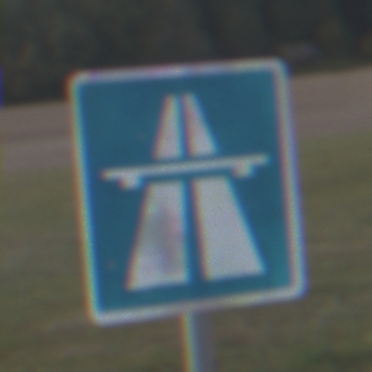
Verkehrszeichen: Autobahn
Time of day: SunriseSunset
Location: Outdoor (Nature)
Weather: PartlyCloudy
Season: NotSpecified
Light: Natural